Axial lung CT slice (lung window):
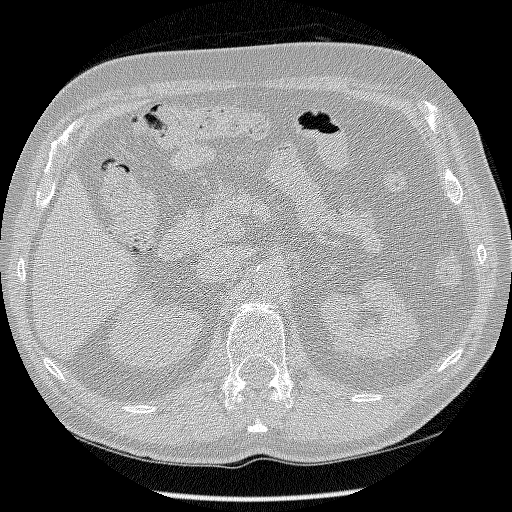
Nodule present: no